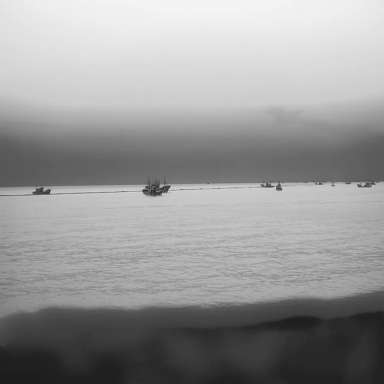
There are eight bulk_carriers in the infrared image.